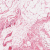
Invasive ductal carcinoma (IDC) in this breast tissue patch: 0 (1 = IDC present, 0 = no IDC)